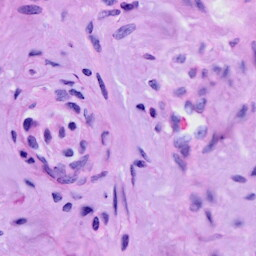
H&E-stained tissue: Cervix